Question: I have a ToolBar with 3 DataTemplates for my Items:
'''
<ToolBar ItemsSource="{Binding ContextActions}" Background="Transparent" ToolBarTray.IsLocked="True">
<ToolBar.Resources>
<DataTemplate DataType="{x:Type viewModels:SimpleContextActionViewModel}">
<Button Command="{Binding ActionCommand}" Style="{StaticResource ToolBarButtonStyle}" ToolTip="{userInterface:Translation Binding={Binding ToolTip}}">
<ContentControl Template="{Binding Icon,Converter={StaticResource NameToResourceConverter}}" Margin="5" />
</Button>
</DataTemplate>
<DataTemplate DataType="{x:Type viewModels:SeparatorViewModel}">
<Rectangle Fill="{StaticResource SeparatorBrush}" Width="1" VerticalAlignment="Stretch" Margin="2,7" />
</DataTemplate>
<DataTemplate DataType="{x:Type viewModels:PopupContextActionViewModel}">
<Grid>
<ToggleButton IsChecked="{Binding ElementName=ContextActionPopup, Mode=TwoWay,Path=IsOpen}" Style="{StaticResource ToolBarButtonStyle}"
ToolTip="{userInterface:Translation Binding={Binding ToolTip}}">
<ContentControl Template="{Binding Icon, Converter={StaticResource NameToResourceConverter}}" Margin="5" />
</ToggleButton>
<Popup Name="ContextActionPopup" Height="150" Width="150" StaysOpen="False">
<Border BorderBrush="{StaticResource PopupBorderBrush}" BorderThickness="1" Background="White">
<ContentControl userInterface:RegionHelper.RegionName="{Binding RegionId}" />
</Border>
</Popup>
</Grid>
</DataTemplate>
</ToolBar.Resources>
</ToolBar>
'''
The ItemsSource is a ObservableCollection<object>
The first three items are already available in the constructor of my ViewModel, those three use the DataTemplates as expected.
If I add another "SimpleContextActionViewModel" to the ObservableCollection, the ToolBar only adds a ContentPresenter which calls ToString. If I add the following line to reasign the ObservableCollection to a new one, everything works fine:
'''
this.ContextActions = new ObservableCollection<object>(this.ContextActions);
'''
this triggers the NotifyPropertyChanged Implementation of my ViewModel and all Items are recreated and look fine.
Why does a CollectionChanged of my ObservableCollection not select a valid DataTemplate while PropertyChanged does?.
This is how it looks

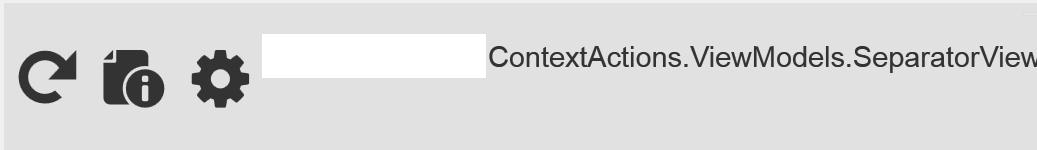
Answer: I have seen this happen before with the toolbar when used with the collection getting changed anywhere other than the constructor.
Instead of adding your data templates in toolbar resources, add them to the app.xaml then you will see that your code will work as it should. Try this and let me know if it is still not working